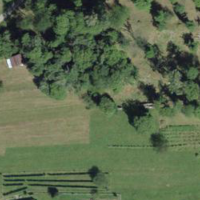
EUNIS habitat code: 41
Species observed at this site:
Ilex aquifolium